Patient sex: F
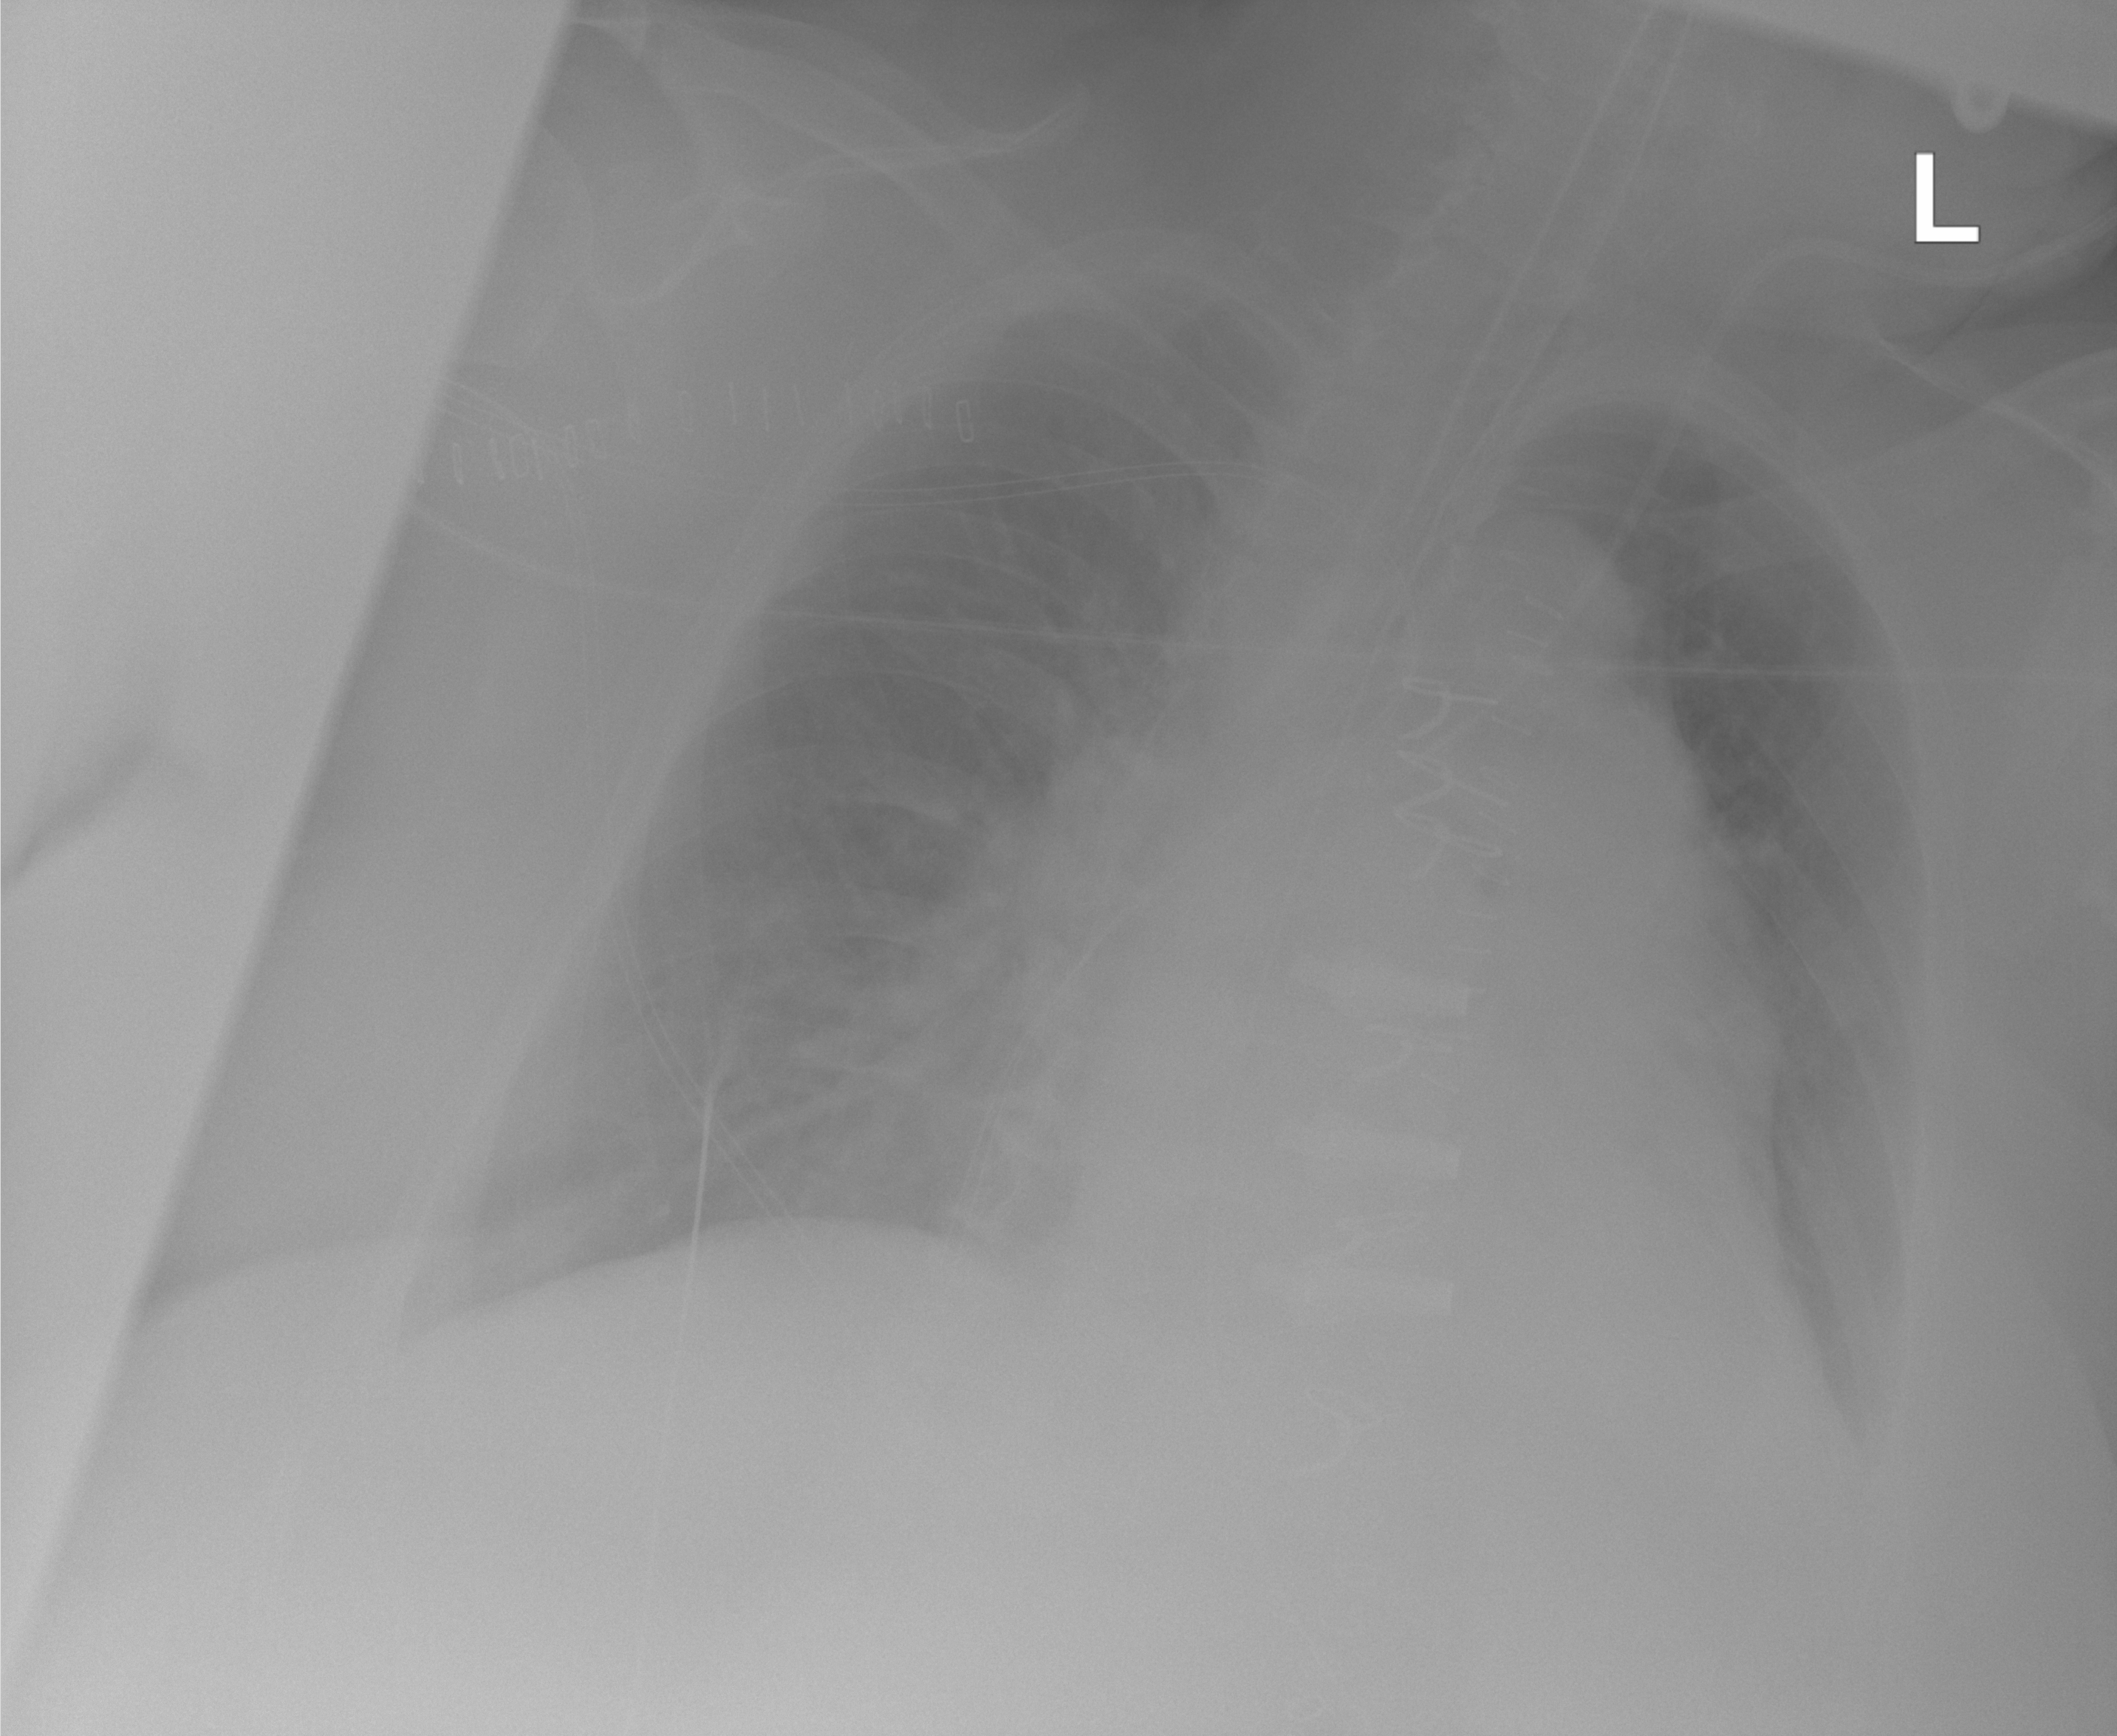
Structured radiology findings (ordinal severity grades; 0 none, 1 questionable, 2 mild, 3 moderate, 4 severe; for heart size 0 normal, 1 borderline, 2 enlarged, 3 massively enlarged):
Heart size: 2
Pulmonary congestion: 2
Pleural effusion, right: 2
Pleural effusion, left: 1
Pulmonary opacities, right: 1
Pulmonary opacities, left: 0
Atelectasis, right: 2
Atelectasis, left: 2